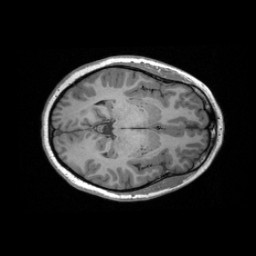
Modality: T1w
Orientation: axial
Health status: healthy
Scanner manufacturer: siemens
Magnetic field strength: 3 T
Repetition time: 2.3 s
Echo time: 0.00287 s